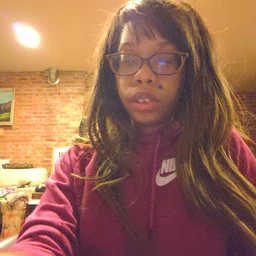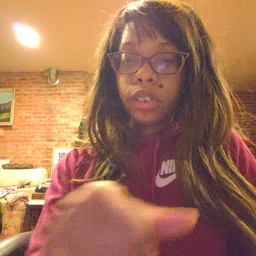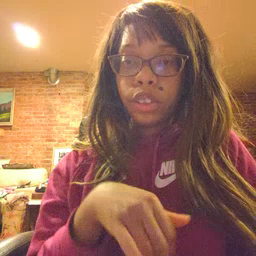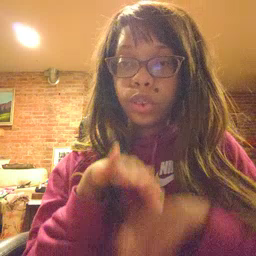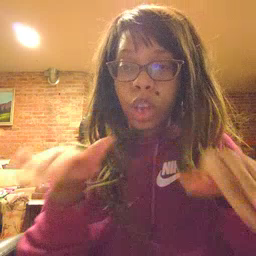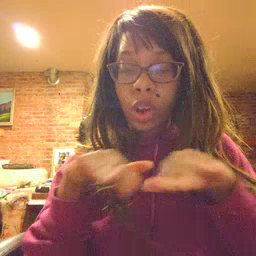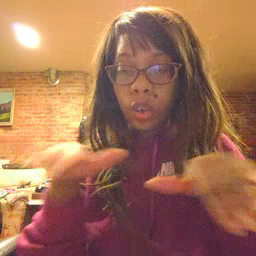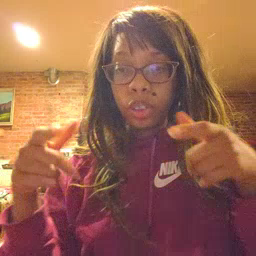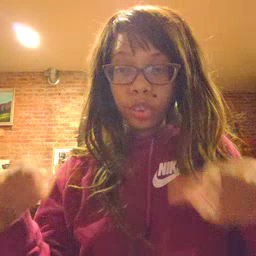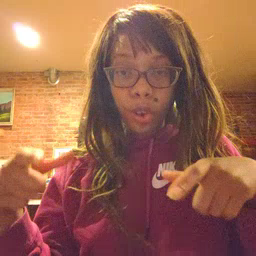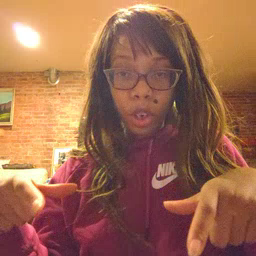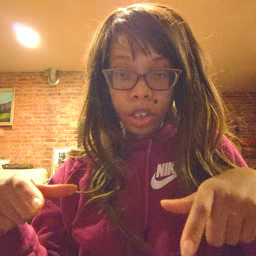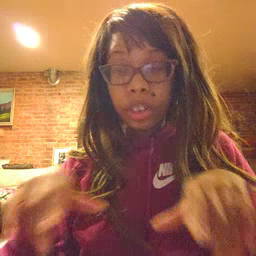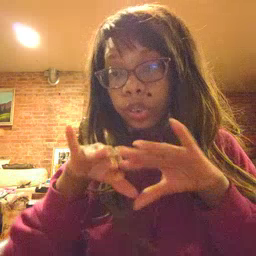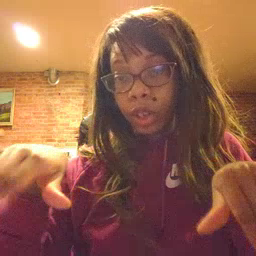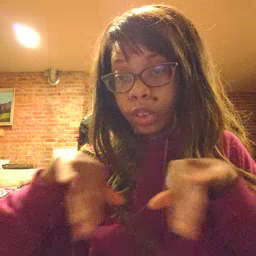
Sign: pool